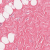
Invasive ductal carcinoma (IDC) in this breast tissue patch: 0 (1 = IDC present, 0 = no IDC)